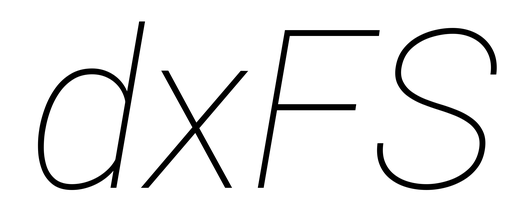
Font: Roboto-Italic_Thin_Italic